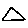
Label: triangle